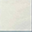
Piece: xx